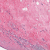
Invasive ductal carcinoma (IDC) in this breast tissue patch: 0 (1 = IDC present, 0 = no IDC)